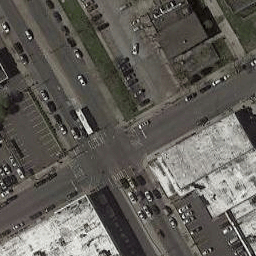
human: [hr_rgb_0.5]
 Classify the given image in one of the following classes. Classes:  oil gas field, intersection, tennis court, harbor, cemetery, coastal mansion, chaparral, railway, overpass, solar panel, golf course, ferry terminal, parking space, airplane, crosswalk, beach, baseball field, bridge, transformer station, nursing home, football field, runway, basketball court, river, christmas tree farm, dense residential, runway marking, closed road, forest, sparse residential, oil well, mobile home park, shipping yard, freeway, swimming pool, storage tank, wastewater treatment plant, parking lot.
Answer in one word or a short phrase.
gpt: intersection